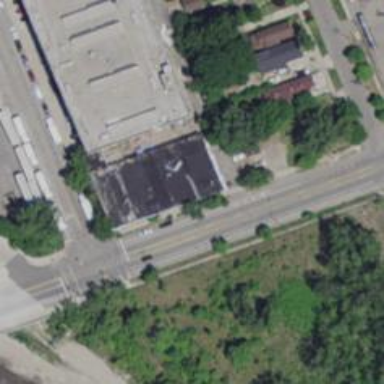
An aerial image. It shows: Industrial building.